Field crop: maize
Growth stage: 2
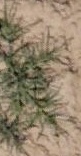
Species: salsola